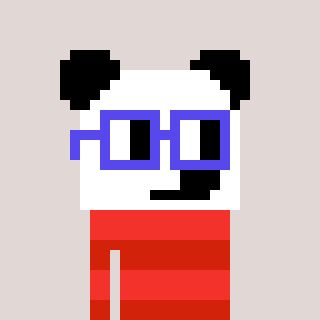
a pixel art character with square blue glasses, a panda-shaped head and a red-colored body on a warm background